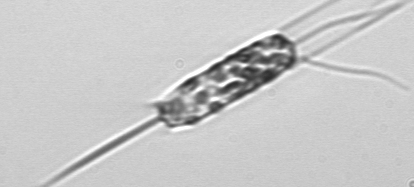
Label: Ditylum_brightwellii